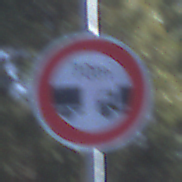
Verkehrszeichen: VerbotUnterschreitenMindestabstand
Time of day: MorningAfternoon
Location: Outdoor (Nature)
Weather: Clear
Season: NotSpecified
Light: Natural